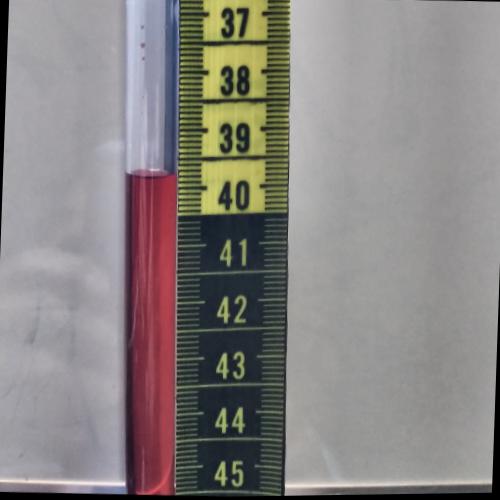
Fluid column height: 39.8 cm